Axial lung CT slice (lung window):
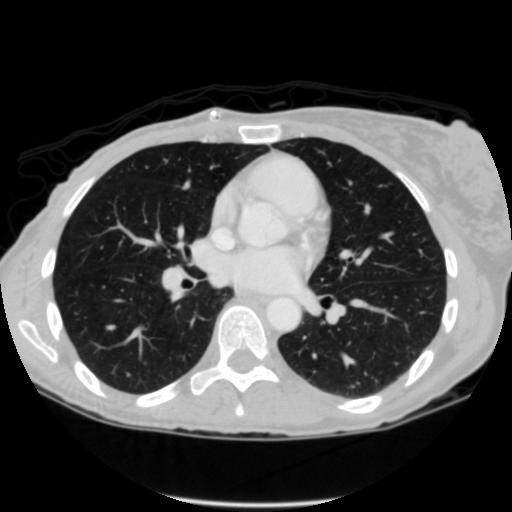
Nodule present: no